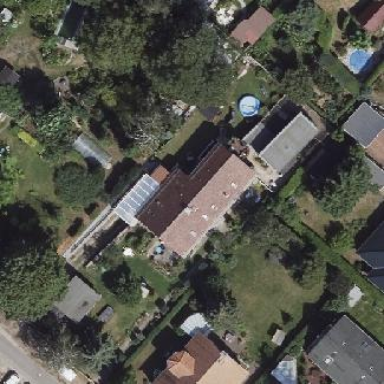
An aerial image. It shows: Detached building with gabled roof.